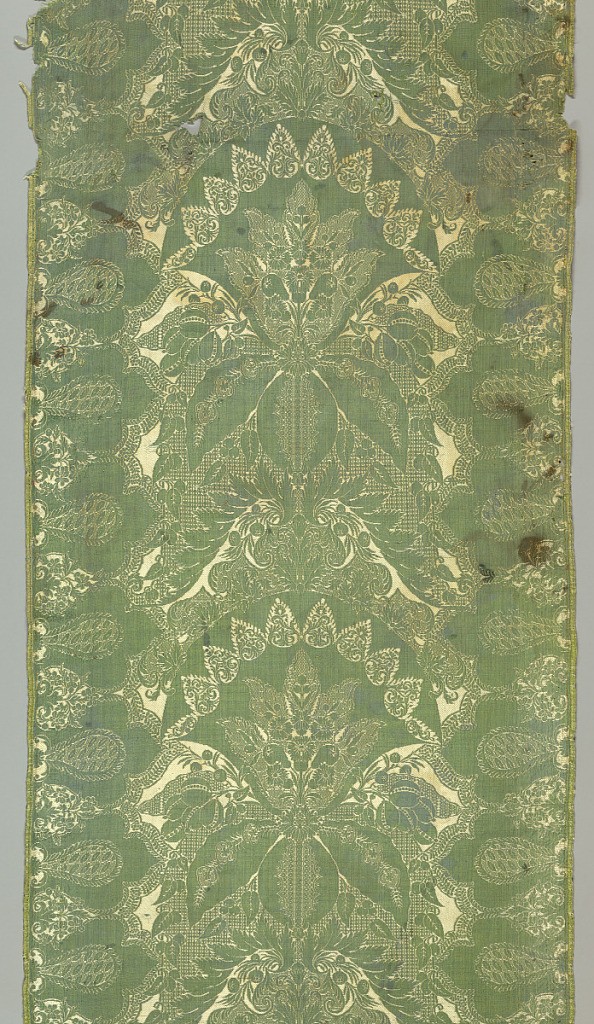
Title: Textile
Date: early 18th century
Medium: silk Technique: warp-faced plain weave with 3/1 twill
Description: Length of woven silk in green and ivory with symmetrical pattern reversed along vertical axis. Design shows elaborate plant forms and pomegranate motifs crowned with foliate scrolls. Both selvages present.